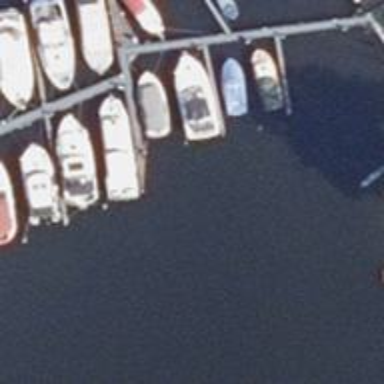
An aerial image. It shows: Man-made pier.